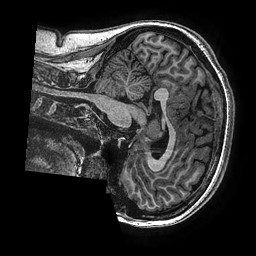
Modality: T1w
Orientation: sagittal
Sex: female
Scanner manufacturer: ge
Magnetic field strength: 3 T
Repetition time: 0.00766 s
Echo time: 0.003476 s